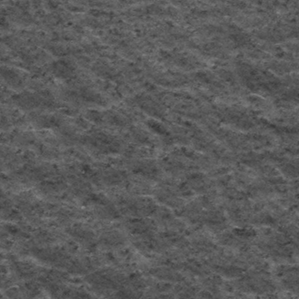
Label: frost